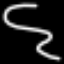
Label: squiggle